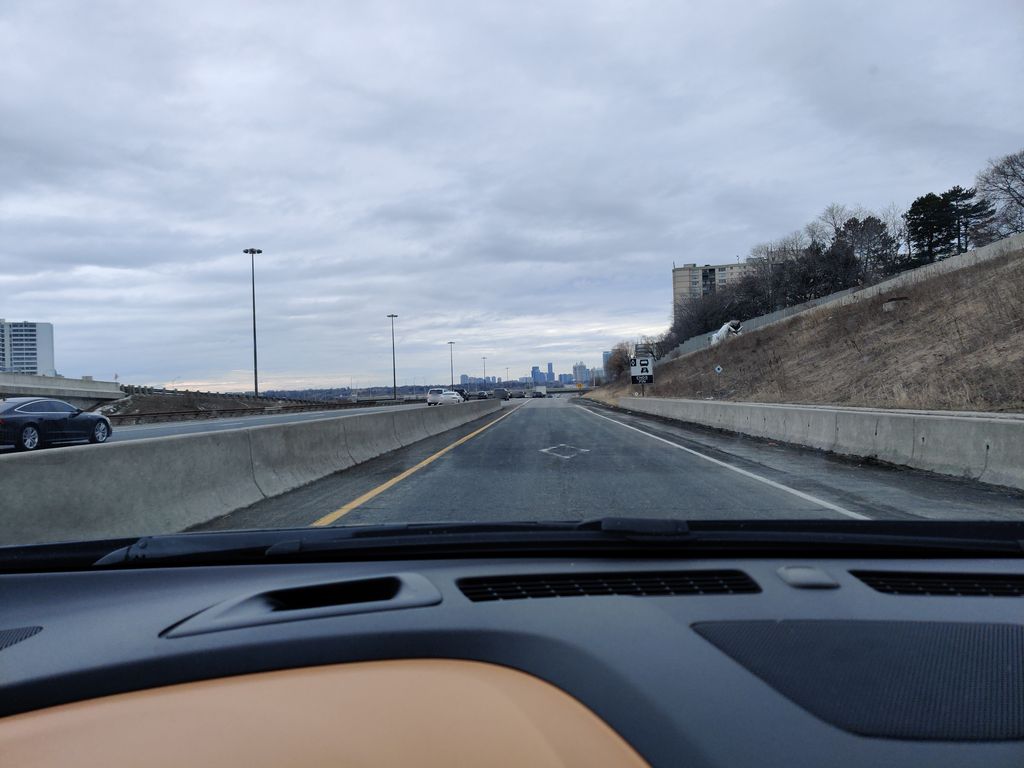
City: toronto